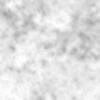
Label: no_change